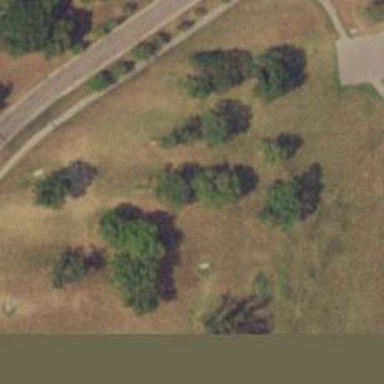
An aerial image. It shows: Disc golf hole.